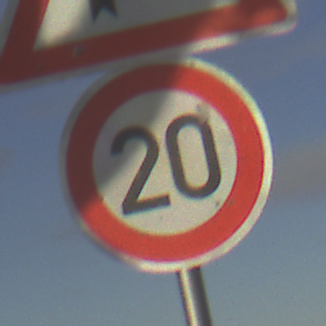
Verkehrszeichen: Geschwindigkeit20
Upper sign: KurveRechts
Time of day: SunriseSunset
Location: Outdoor (Nature)
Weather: PartlyCloudy
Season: NotSpecified
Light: Natural